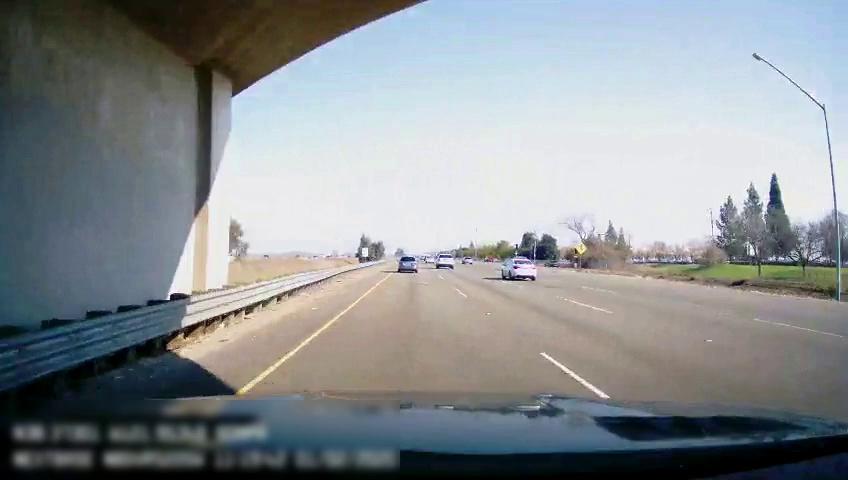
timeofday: Day
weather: Sunny
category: Drivable Space
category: Vehicles | Car
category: Vehicles | Car
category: Vehicles | Car
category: Vehicles | Car
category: Vehicles | Truck
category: Vehicles | Car
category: Vehicles | SUV
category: Lanes | Current Lane
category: Lanes | Current Lane
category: Lanes | Alternate Lane
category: Lanes | Alternate Lane
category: Traffic | Signs
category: Traffic | Signs